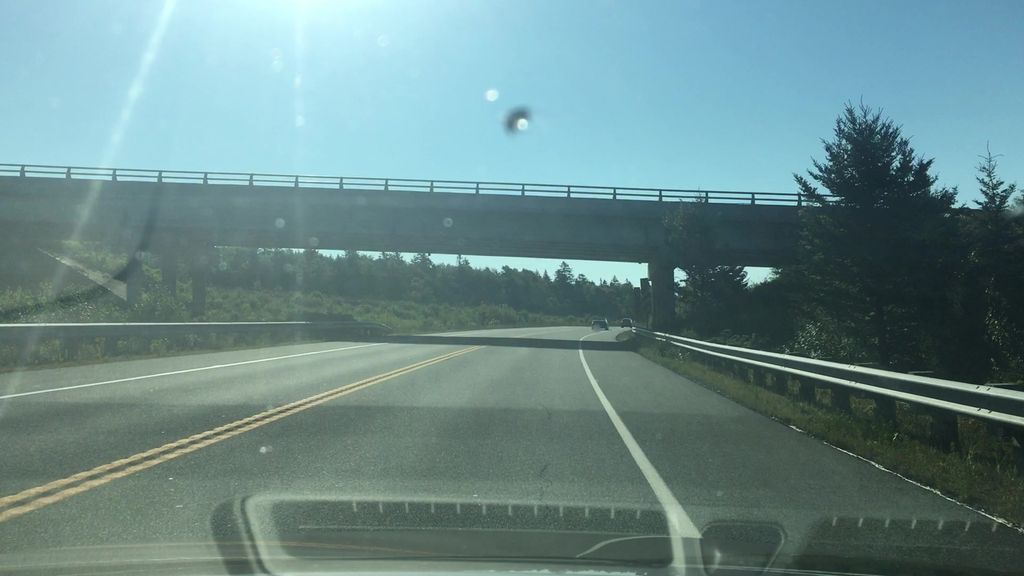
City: halifax